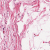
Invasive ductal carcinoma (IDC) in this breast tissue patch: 0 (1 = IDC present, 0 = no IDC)